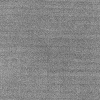
Atmospheric dust classification: dusty